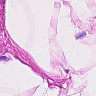
Metastatic tissue present: no